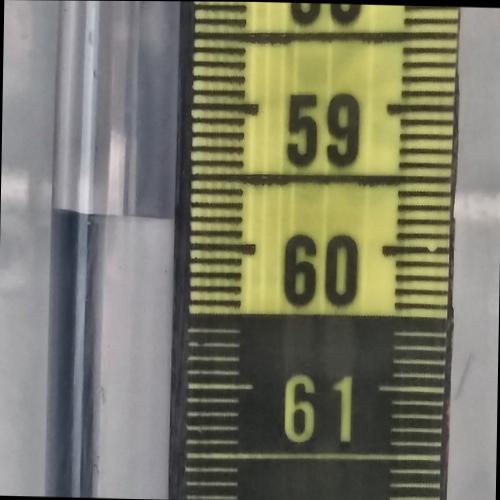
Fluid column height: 59.8 cm